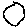
Label: circle